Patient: sex M, age 60
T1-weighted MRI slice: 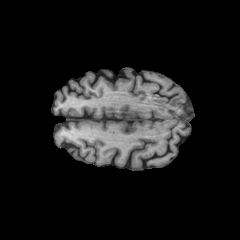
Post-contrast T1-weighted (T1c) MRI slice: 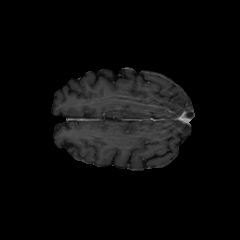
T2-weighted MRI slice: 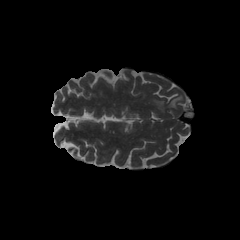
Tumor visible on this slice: yes
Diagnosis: Glioblastoma, IDH-wildtype
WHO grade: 4